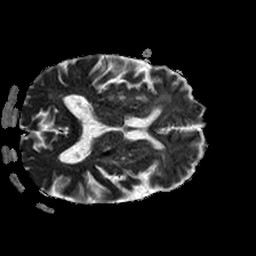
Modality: ADC
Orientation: axial
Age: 66
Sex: male
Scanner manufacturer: philips
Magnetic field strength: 1.5 T
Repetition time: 3.4 s
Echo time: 0.06922 s